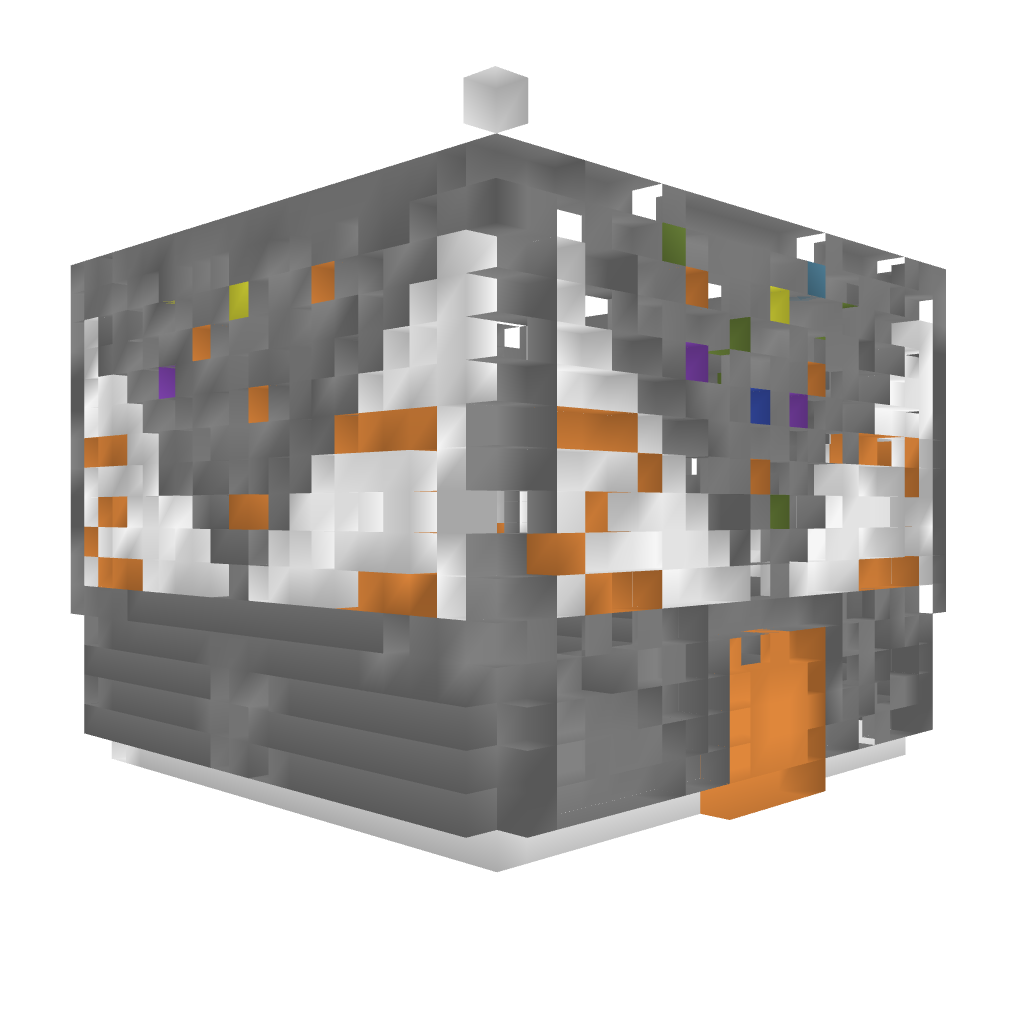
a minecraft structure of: Fixed Color Shuffle bad low quality